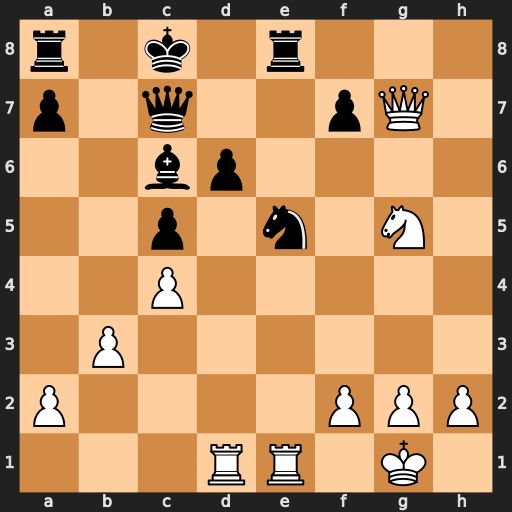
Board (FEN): r1k1r3/p1q2pQ1/2bp4/2p1n1N1/2P5/1P6/P4PPP/3RR1K1
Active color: w
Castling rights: -
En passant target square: -
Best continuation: f4 Kb7 fxe5